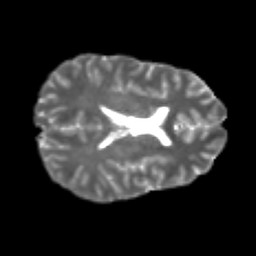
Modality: T2w
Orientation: axial
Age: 23
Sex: male
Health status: healthy
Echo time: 0.074 s